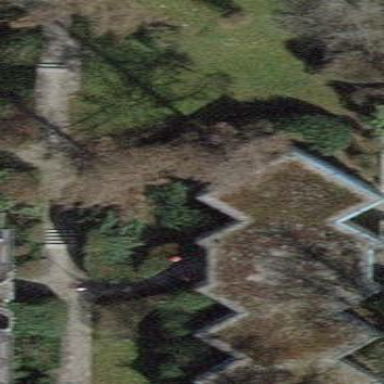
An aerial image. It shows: Office building.